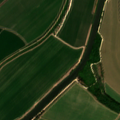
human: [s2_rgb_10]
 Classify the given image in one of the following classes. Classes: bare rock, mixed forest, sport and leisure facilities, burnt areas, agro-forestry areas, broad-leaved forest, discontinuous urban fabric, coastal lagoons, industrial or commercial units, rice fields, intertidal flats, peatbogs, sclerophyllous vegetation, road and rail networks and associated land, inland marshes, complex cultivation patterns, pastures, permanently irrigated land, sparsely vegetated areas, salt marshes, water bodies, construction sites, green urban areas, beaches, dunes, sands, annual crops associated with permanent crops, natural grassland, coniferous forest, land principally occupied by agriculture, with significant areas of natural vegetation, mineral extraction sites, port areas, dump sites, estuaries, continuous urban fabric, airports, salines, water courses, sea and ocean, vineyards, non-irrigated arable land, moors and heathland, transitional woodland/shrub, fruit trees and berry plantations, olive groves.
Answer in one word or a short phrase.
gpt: permanently irrigated land, rice fields